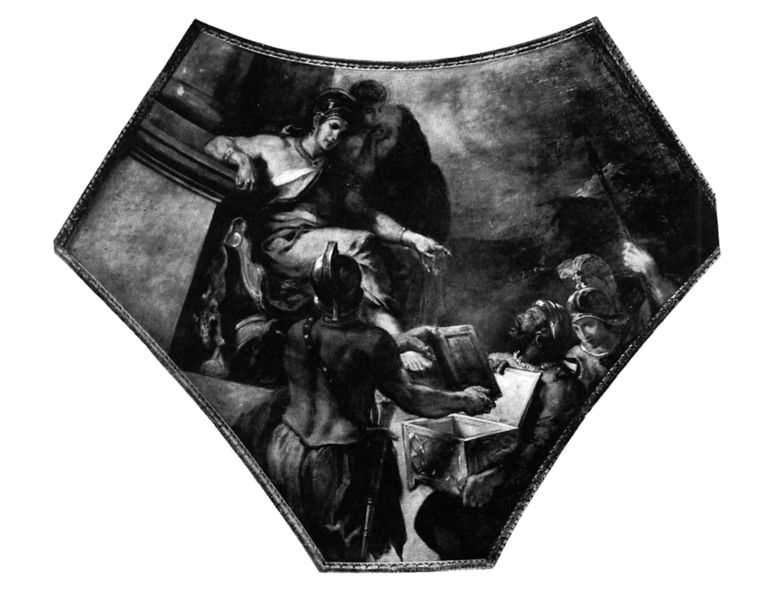
Titel: Pendentife der Kuppel der Poesie
Künstler: Eugène Delacroix
Standort: Paris, Palais Bourbon (EU - F - Ile-de-France)
Schlagwörter: baum, dunkel, feder, meer, schatten, landschaft, ausschnitt, frau, geste, männer, nacht, rücken, schwarz, säule, tuch, angebot, architektur, arm, mensch, sockel, stein, horizont, sitzend, stehend, brosche, handel, vase, könig, lanze, soldaten, thron, tafel, muskeln, truhe, verkauf, lumpen, buch, orient, schwert, uniform, soldat, kiste, schachtel, helm, herrscher, tron, geschenk, ritter, rüstung, zwickel, römer, brustpanzer, krieger, gebote, feldherr, übergabe, gurt, speer, fresko, schatulle, gabe, turban, schrein, schatz, lade, demut, schutz, teil, erhöht, gaben, gesetze, bundeslade, weisung, aufsehen, göter